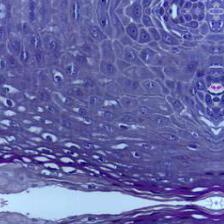
Diagnosis: Normal